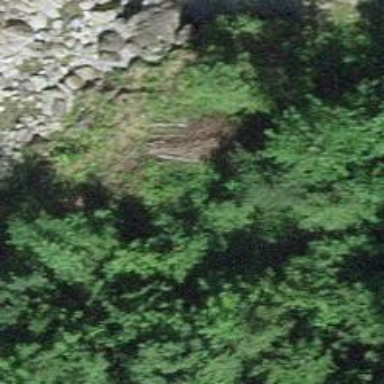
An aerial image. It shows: Unpaved path.